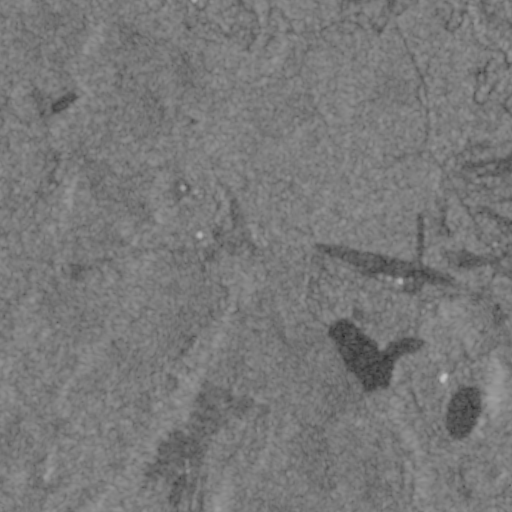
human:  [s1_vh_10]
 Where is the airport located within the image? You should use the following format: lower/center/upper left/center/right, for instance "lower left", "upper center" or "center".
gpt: The airport is located in the center right of the image.
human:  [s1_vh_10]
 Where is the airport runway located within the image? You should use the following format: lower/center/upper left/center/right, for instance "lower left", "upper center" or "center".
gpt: The airport runway is located in the center right of the image.
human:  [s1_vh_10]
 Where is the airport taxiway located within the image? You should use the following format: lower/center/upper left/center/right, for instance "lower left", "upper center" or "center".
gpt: The airport taxiway is located in the center right of the image.
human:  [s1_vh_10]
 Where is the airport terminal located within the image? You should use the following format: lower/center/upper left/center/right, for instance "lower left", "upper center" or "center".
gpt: The airport terminal is located in the center right of the image.
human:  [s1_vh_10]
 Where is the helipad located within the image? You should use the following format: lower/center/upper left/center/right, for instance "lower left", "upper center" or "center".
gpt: The helipad is located in the center right of the image.
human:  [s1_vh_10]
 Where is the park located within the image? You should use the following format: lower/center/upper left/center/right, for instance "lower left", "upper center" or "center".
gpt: The park is located in the upper right of the image.
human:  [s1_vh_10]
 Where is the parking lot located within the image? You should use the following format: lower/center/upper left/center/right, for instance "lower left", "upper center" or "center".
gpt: The parking lot is located in the center right of the image.
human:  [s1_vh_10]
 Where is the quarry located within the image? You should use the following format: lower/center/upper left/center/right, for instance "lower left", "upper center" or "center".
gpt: There is no quarry in the image.

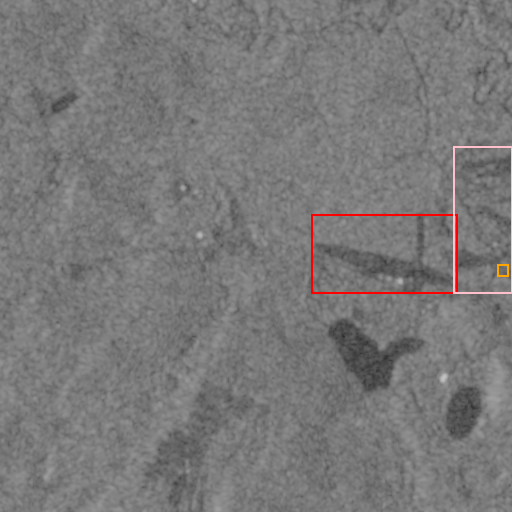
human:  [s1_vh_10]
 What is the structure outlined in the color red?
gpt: The structure outlined in red is an airport.
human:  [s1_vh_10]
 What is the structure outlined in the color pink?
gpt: The structure outlined in pink is a park.
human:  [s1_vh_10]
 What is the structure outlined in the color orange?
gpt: The structure outlined in orange is a parking lot.
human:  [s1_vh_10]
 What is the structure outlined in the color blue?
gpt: There is no blue outline.